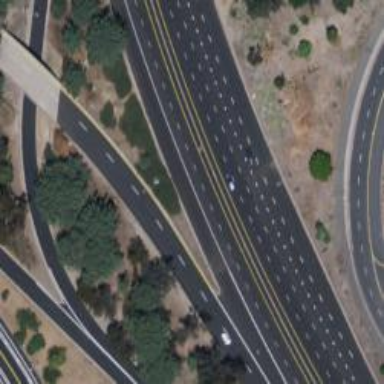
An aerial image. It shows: Secondary link road.